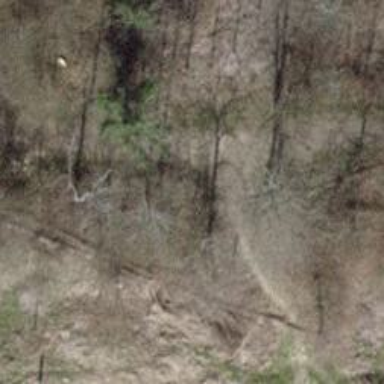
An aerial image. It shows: Dirt path.